Interaction volume radius: 5 \u00c5
Interaction volume height: 20 \u00c5
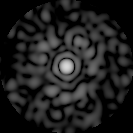
Disorder parameter: 0.833